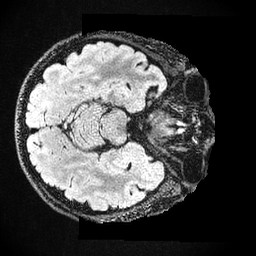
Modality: FLAIR
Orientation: axial
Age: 32
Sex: male
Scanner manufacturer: ge
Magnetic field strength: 3 T
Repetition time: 4.802 s
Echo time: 0.1169 s